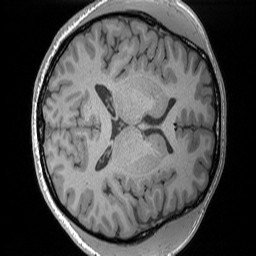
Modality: T1w
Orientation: axial
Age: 25
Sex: male
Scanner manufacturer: siemens
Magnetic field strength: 3 T
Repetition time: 1.9 s
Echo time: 0.00302 s